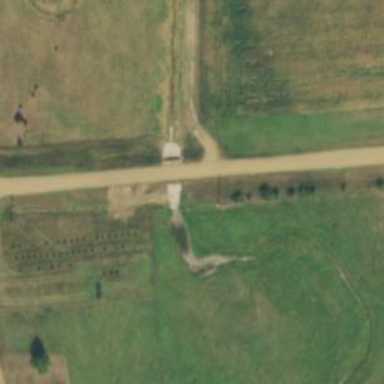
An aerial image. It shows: Unclassified road.